You are looking at a signal-to-image encoding: consecutive vibration samples arranged as the rows of a grayscale square. Determine the bearing's health state. Answer with exactly one of: normal, inner_race, outer_race, ball.
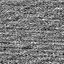
Answer: normal